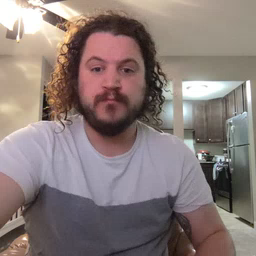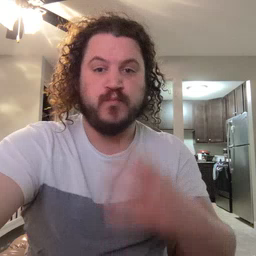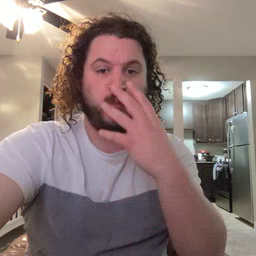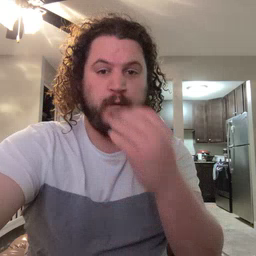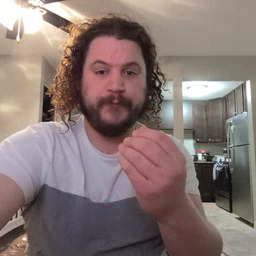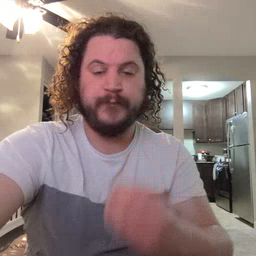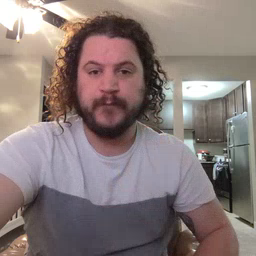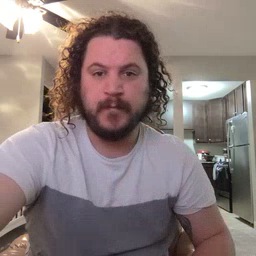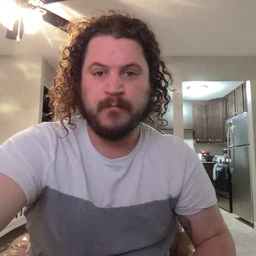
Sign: wolf